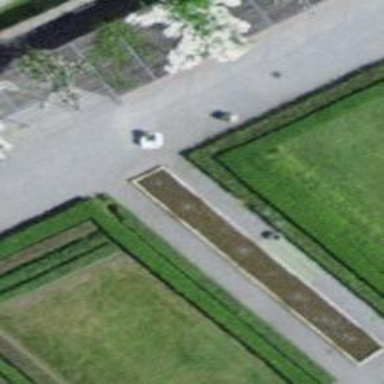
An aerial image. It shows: Fountain.